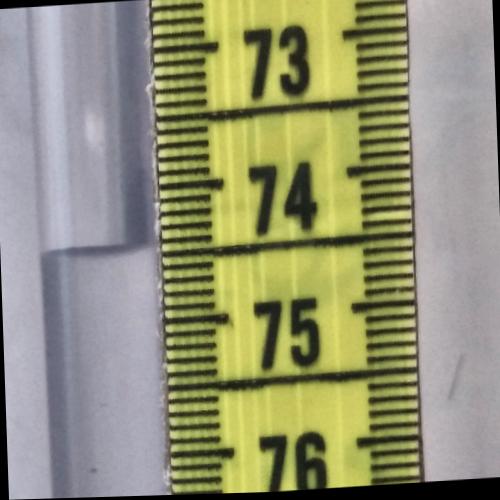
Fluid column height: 74.4 cm